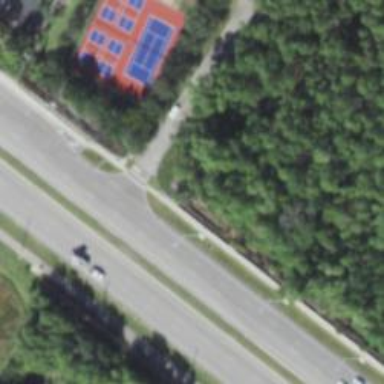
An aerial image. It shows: Asphalt footway with uncontrolled crossing. The crossing has lines markings.